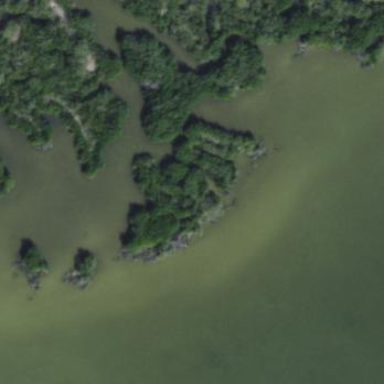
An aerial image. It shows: Wetland area dominated by mangroves.